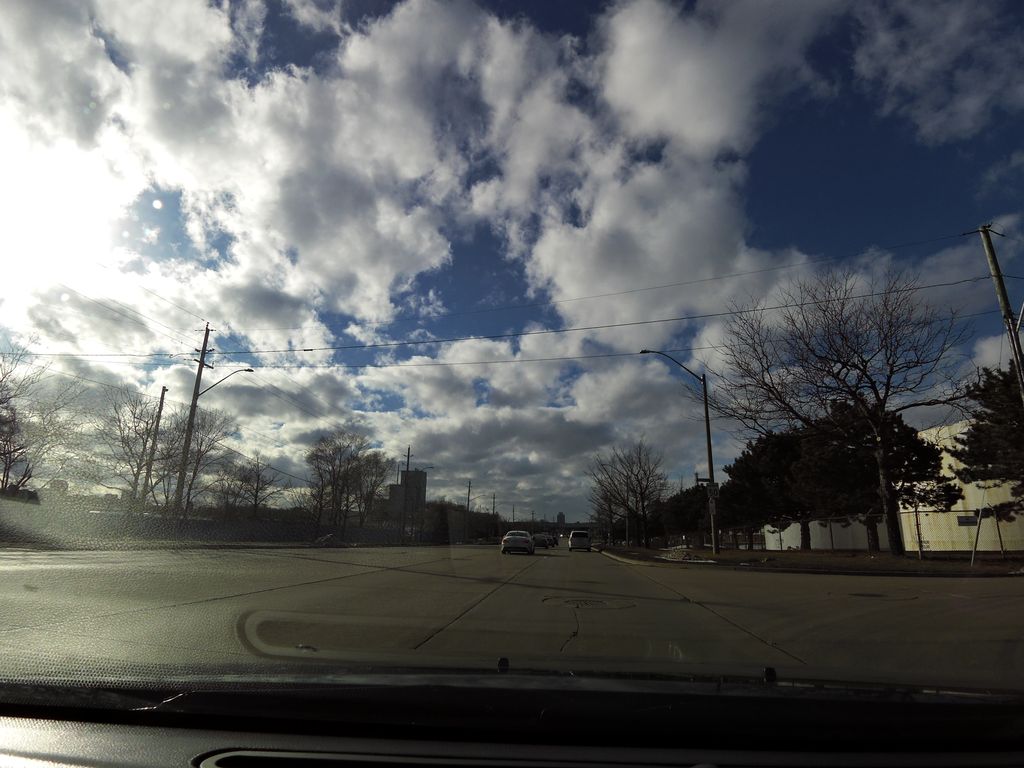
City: hamilton